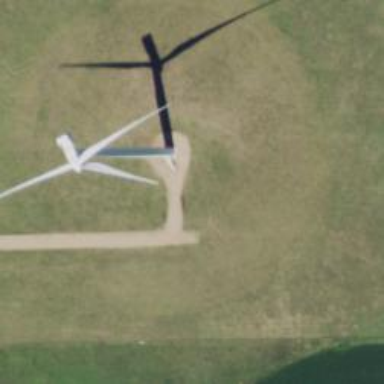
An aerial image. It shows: Wind turbine generator that utilizes wind as its source for generating electricity. It is of the horizontal axis type.